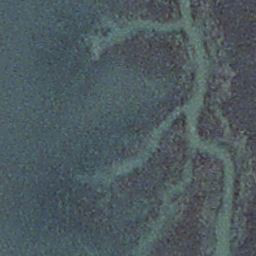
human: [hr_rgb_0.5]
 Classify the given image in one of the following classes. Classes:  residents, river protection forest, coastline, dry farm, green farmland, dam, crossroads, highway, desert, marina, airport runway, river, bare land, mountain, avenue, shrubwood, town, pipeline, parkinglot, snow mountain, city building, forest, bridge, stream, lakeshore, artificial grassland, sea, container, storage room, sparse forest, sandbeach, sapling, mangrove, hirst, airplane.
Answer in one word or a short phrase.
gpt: stream